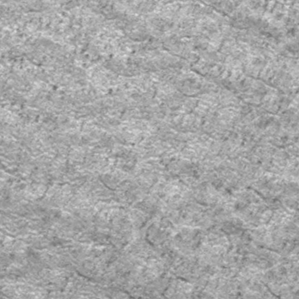
Label: frost